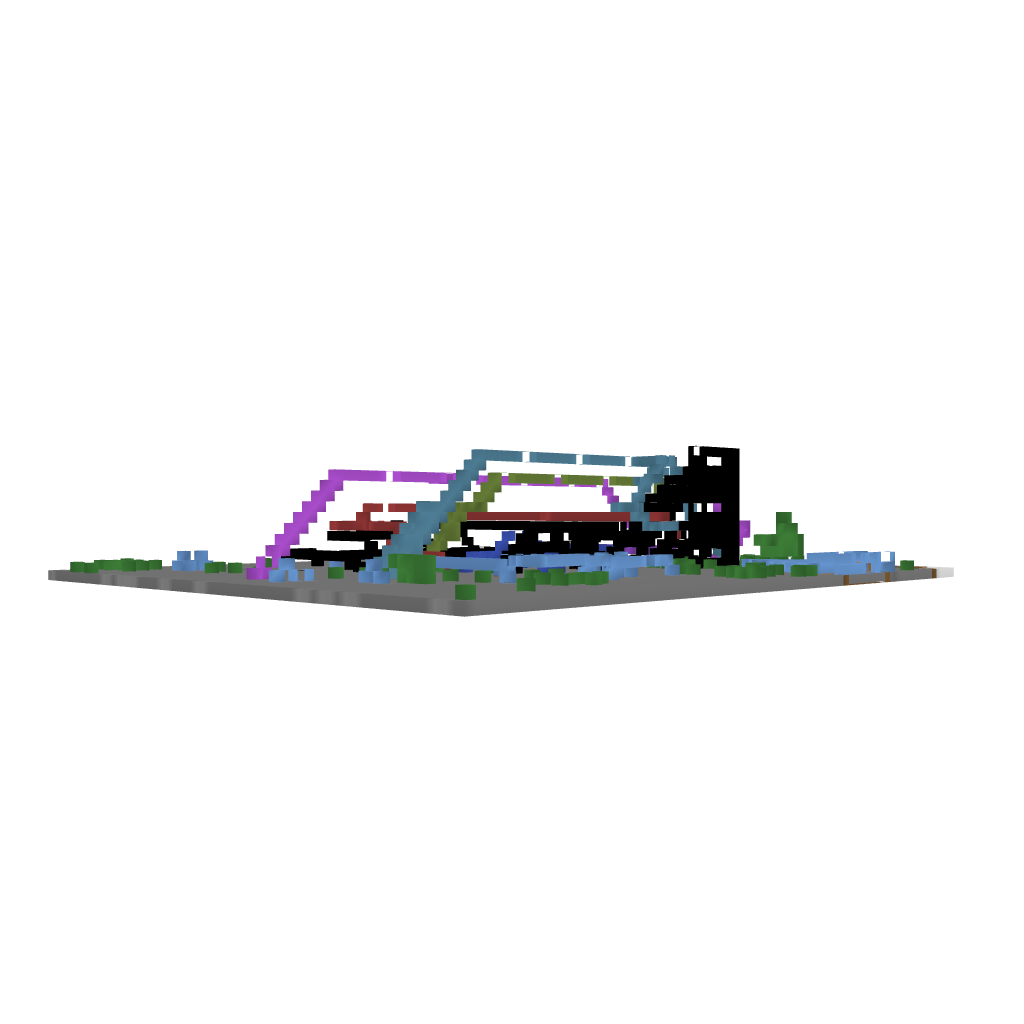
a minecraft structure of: Numbers 0-9 bad low quality